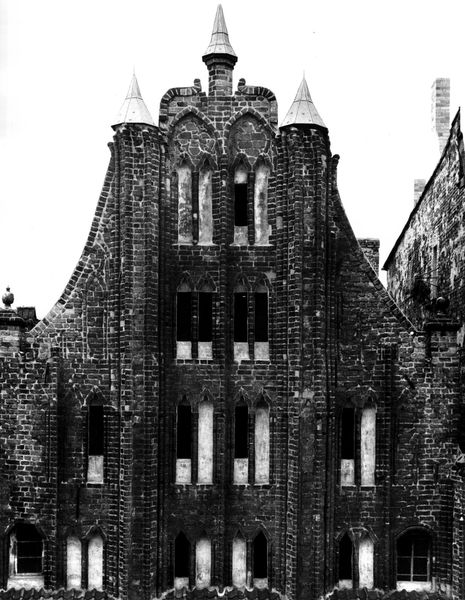
Titel: Wohnhaus in der Mühlenstraße Nr. 1, Stralsund
Standort: Stralsund (EU - D - Mecklenburg-Vorpommern)
Schlagwörter: dunkel, himmel, weiß, fenster, hell, schwarz, säule, dach, gebäude, haus, alt, kappen, architektur, barock, stein, steine, kirche, spitzen, gotik, renaissance, rokoko, kamin, schornstein, turm, bogen, fassade, dächer, mauer, ziegel, backstein, pilaster, kuppel, spitz, schmal, hoch, zinnen, foto, fotografie, ruine, burg, türmchen, türme, rundfenster, schwarz-weiß, photo, gemäuer, gotisch, romanik, backsteine, norddeutschland, ziegelbau, neugotik, biforien, backsteinbau, himmer, backsteingotik, lübeck, beugotik